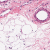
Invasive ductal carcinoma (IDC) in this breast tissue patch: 0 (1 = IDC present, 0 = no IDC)